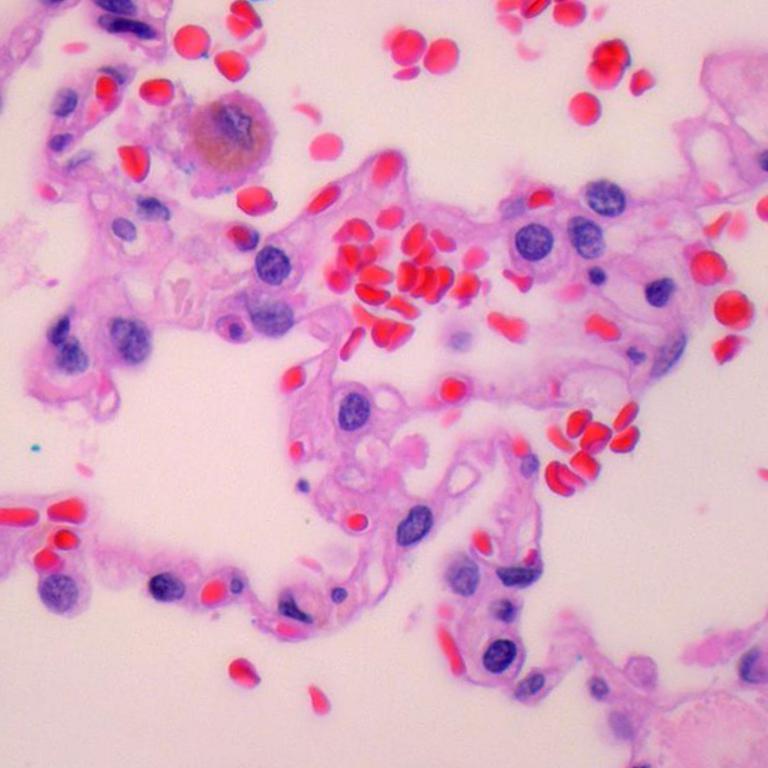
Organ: lung
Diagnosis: benign